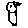
Label: bird